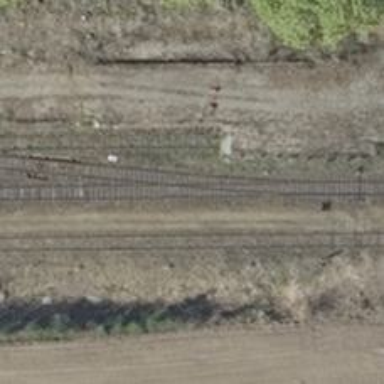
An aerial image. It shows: Preserved historic rail siding.